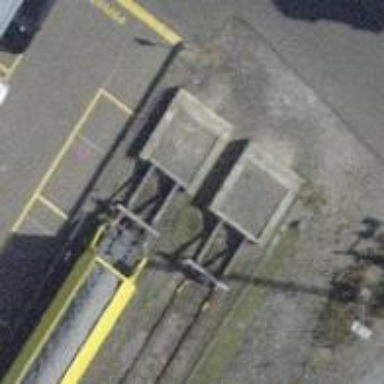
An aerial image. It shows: Railway buffer stop.